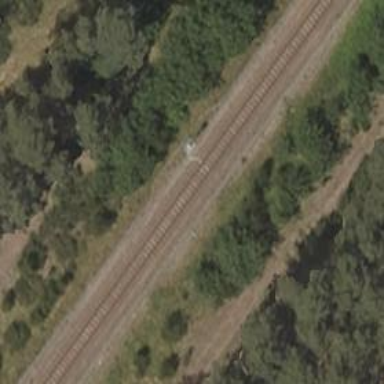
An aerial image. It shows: Light signal at railway crossing.